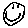
Label: smiley face